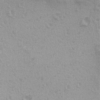
Label: not_dusty